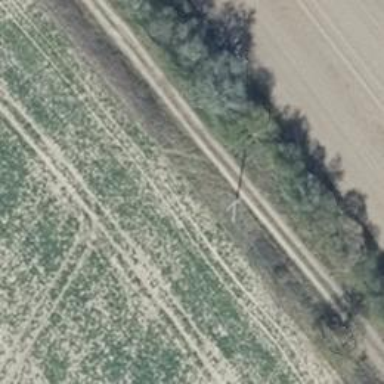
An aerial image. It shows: Minor power line with 3 cables.